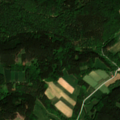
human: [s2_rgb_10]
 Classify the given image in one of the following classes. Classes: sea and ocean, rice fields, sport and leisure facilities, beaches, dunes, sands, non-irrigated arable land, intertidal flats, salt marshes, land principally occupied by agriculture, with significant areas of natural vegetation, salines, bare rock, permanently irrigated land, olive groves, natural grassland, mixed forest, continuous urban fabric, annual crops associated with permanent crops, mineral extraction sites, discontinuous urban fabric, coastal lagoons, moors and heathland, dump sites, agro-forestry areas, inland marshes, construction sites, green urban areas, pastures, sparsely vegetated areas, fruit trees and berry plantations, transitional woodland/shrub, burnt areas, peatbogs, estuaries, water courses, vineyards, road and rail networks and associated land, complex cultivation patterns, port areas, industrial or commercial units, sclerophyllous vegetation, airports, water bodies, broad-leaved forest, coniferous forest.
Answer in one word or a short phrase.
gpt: discontinuous urban fabric, complex cultivation patterns, coniferous forest, mixed forest